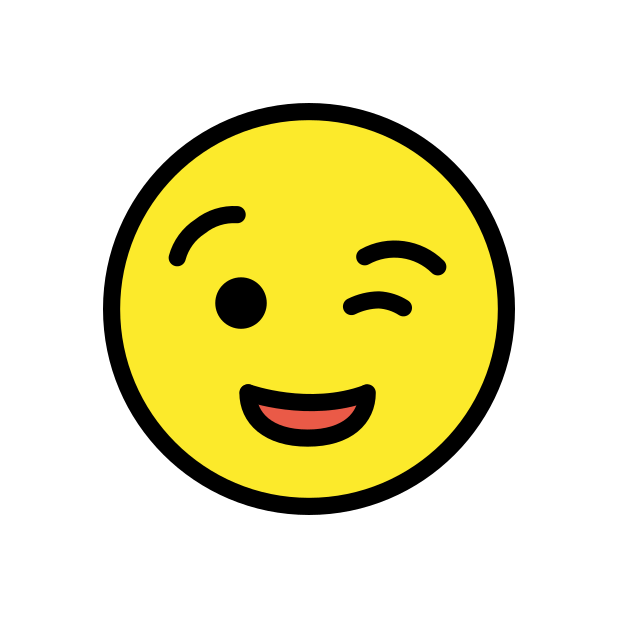
Emoji: 😉
Name: winking face
Unicode: 0x1f609